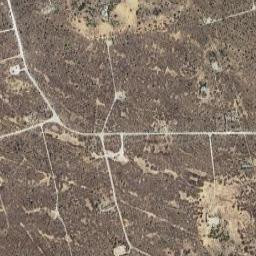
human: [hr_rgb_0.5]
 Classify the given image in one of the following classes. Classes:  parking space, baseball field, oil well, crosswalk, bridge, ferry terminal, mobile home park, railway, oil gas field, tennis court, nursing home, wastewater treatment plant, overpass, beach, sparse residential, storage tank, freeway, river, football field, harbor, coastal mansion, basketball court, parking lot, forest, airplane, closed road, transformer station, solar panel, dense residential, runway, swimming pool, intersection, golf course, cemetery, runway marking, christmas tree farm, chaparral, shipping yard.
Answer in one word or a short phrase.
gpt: oil gas field